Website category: book
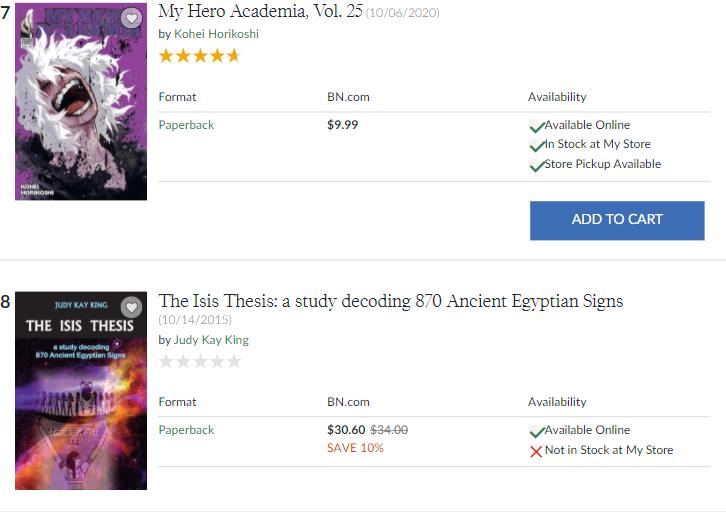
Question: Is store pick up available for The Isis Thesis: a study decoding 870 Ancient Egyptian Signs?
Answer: no

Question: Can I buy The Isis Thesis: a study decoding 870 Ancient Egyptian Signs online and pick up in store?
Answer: no

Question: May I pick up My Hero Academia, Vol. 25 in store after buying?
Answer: yes

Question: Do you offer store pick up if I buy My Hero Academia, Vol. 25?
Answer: yes

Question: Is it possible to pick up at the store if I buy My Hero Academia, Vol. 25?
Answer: yes

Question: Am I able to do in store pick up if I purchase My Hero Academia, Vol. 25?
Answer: yes

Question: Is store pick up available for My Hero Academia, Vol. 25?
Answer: yes

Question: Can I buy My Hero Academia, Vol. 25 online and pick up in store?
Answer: yes